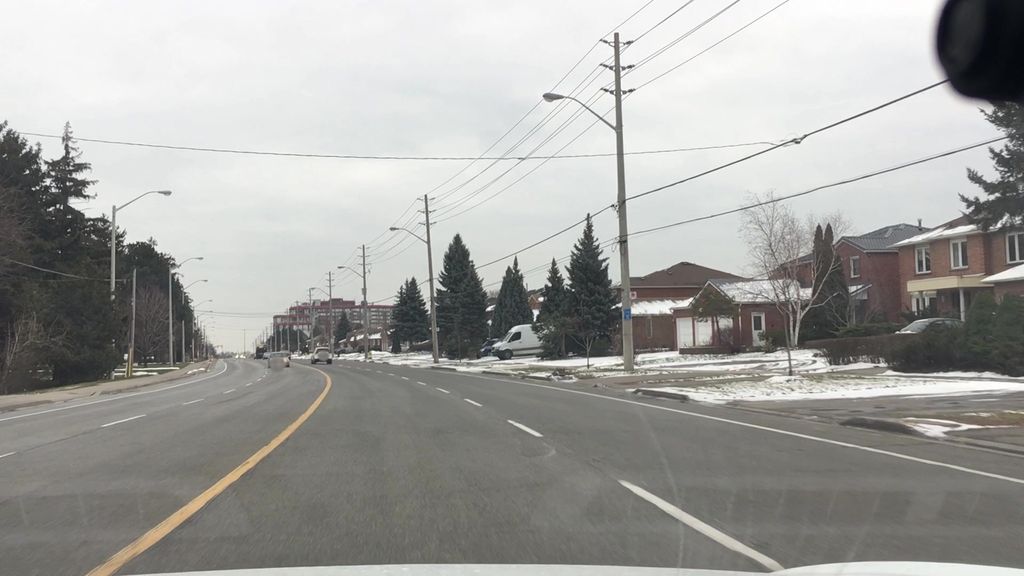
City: toronto